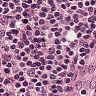
Metastatic tissue present: no